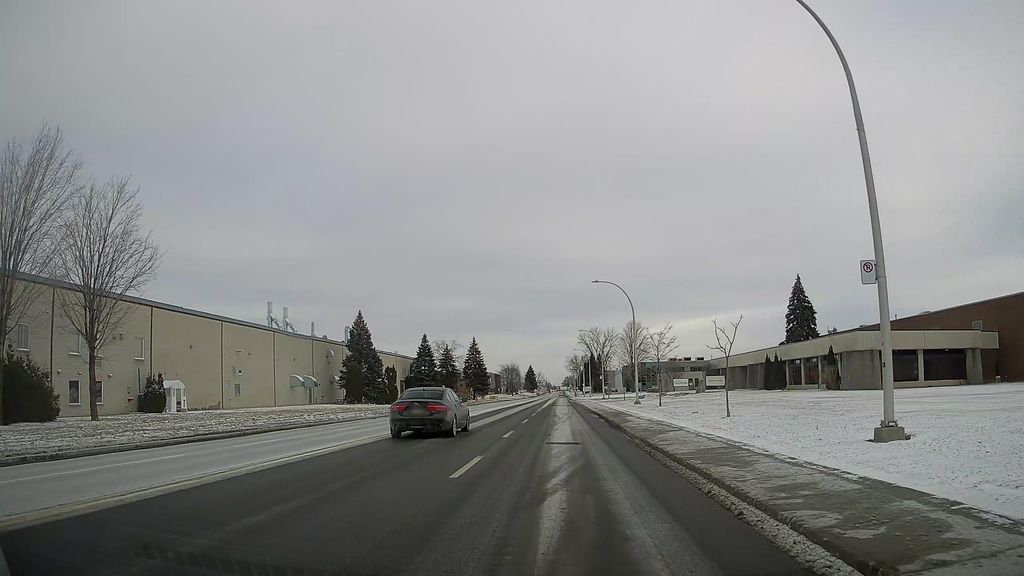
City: montreal